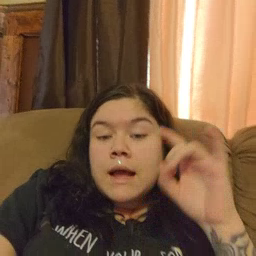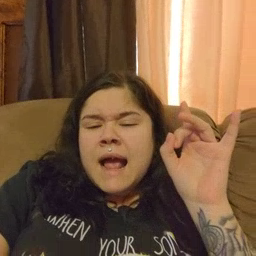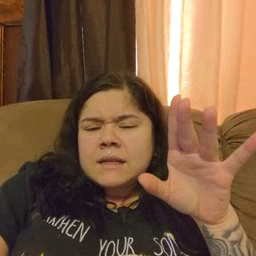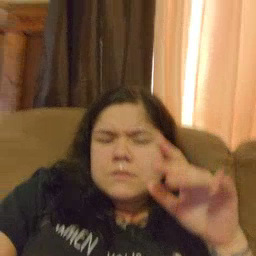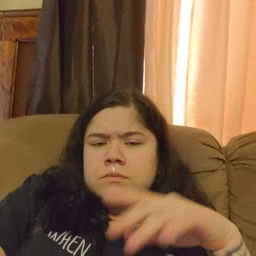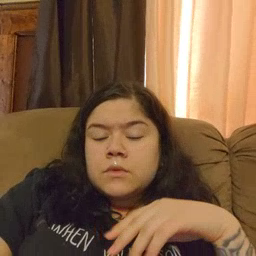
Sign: hate